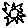
Label: sun